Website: apple
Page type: payment
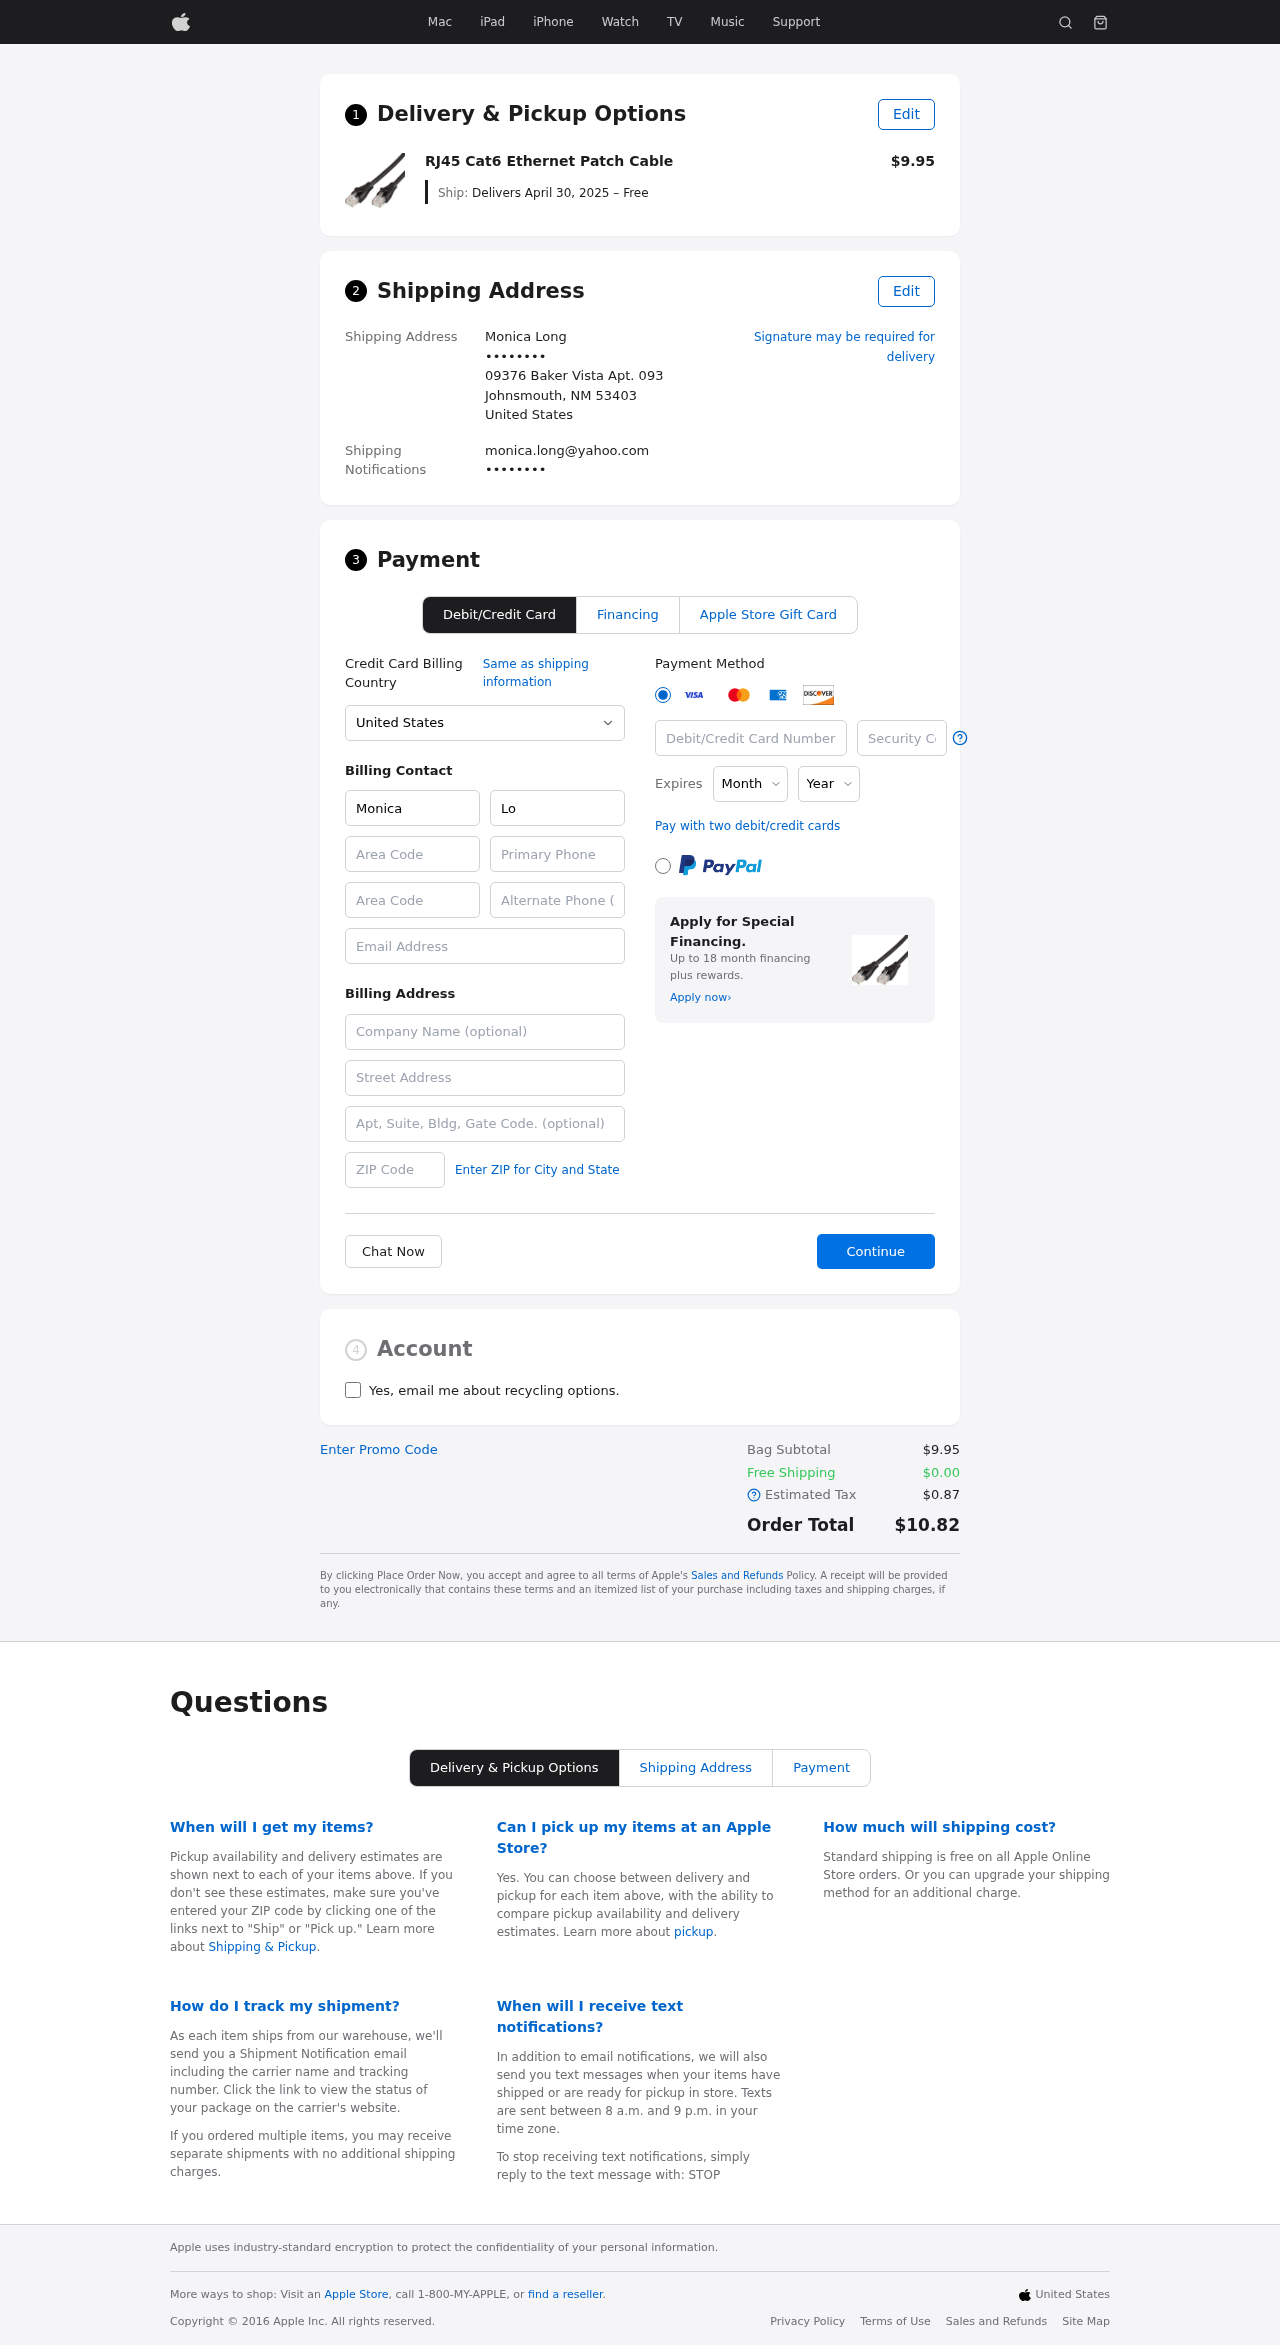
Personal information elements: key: PII_CARD_CVV
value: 411
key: PII_CARD_EXPIRY_MONTH
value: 03
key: PII_CARD_EXPIRY_YEAR
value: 29
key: PII_CARD_NUMBER
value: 6501 1332 4066 8483
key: PII_CITY_STATE_ZIP
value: Johnsmouth, NM 53403
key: PII_COMPANY
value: Hunter Group
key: PII_COUNTRY
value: United States
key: PII_EMAIL
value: monica.long@yahoo.com
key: PII_EMAIL2
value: monica.long@yahoo.com
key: PII_FIRSTNAME
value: Monica
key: PII_FULLNAME
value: Monica Long
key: PII_LASTNAME
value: Long
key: PII_PHONE3
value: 9163082024
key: PII_PHONE_ALT
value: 8329999571
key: PII_PHONE_ALT_AREA
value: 832
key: PII_PHONE_AREA
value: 916
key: PII_SECURITY_CODE
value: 363
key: PII_STREET
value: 09376 Baker Vista Apt. 093
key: PII_PHONE
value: ••••••••
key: PII_PHONE2
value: ••••••••
Product elements: key: PRODUCT1_NAME
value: RJ45 Cat6 Ethernet Patch Cable
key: PRODUCT1_PRICE
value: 9.95
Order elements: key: ORDER_DELIVERY_DATE
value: Delivers April 30, 2025 – Free
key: ORDER_SUBTOTAL
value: $9.95
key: ORDER_SHIPPING_COST
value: $0.00
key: ORDER_TAX
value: $0.87
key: ORDER_TOTAL
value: $10.82